Field crop: maize
Growth stage: 2
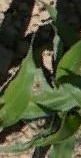
Species: maize